Interaction volume radius: 5 \u00c5
Interaction volume height: 10 \u00c5
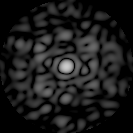
Disorder parameter: 0.8432